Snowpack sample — Buffalo Mountain, Silverthorne, Colorado, USA (1/25/25, 10:11 AM MST)
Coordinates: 39.6222, -106.1139
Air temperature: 22 °F
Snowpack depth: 110 cm
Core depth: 30 cm
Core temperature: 42.8 °F
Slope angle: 12°, slope face: 102°
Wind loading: high
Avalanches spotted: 0
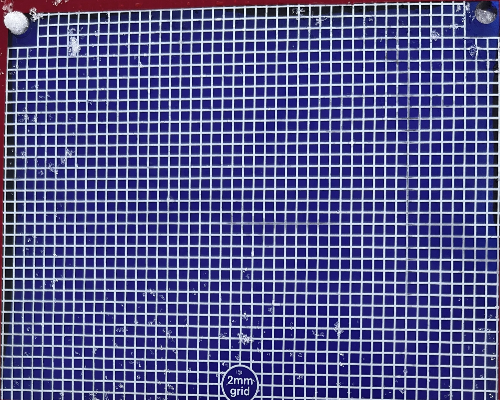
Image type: profile
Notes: No avalanches nearby, collected on the outskirts of a fire break 15 meters from the treeline, on way to Buffalo and Red Mountain